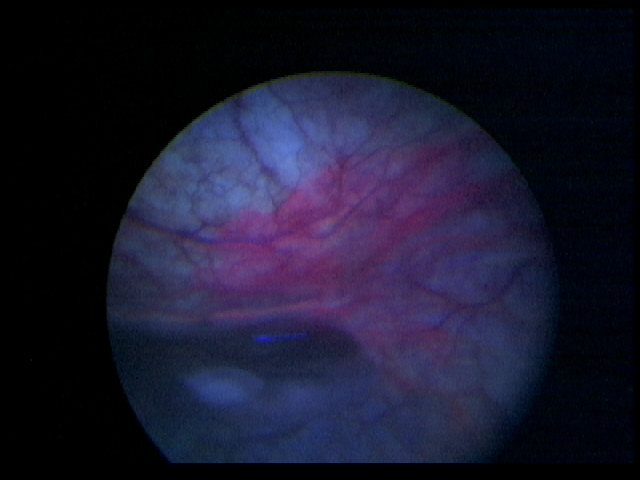
Modality: BLC
Class: Non-malignant
Subclass: SquamousMetaplasia
Lesion: L2
Morphology: Non-papillary
Bladder cancer association: No